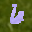
Label: 6